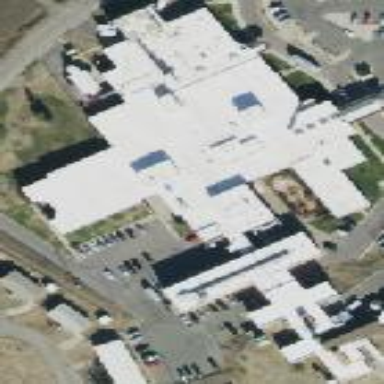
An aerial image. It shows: Hospital building.